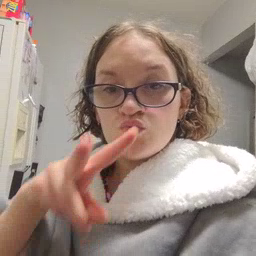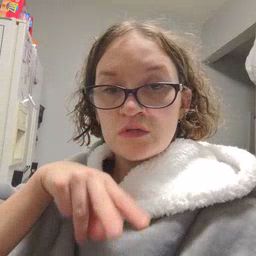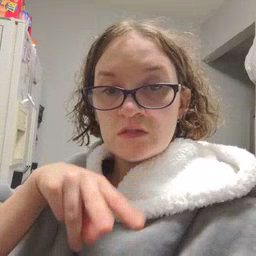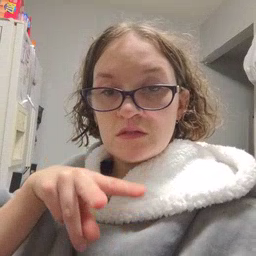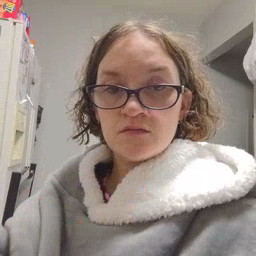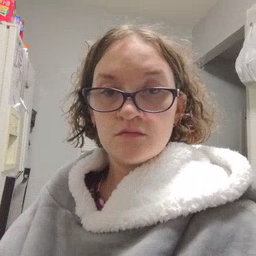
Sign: read